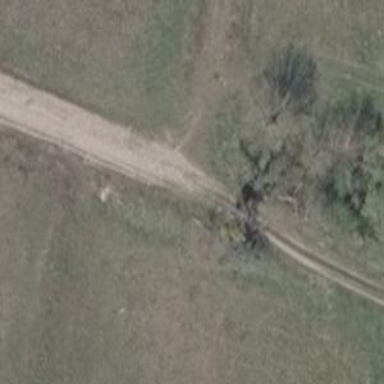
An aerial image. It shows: Grassy track with grade3 tracktype.